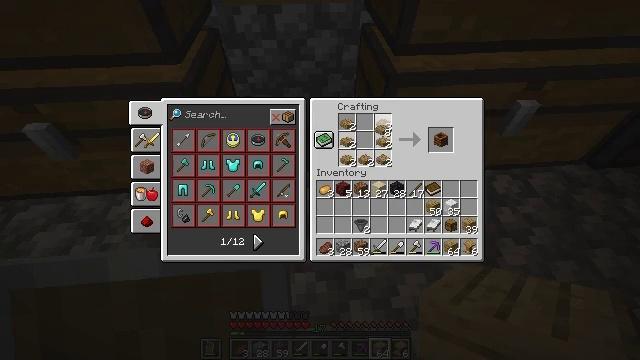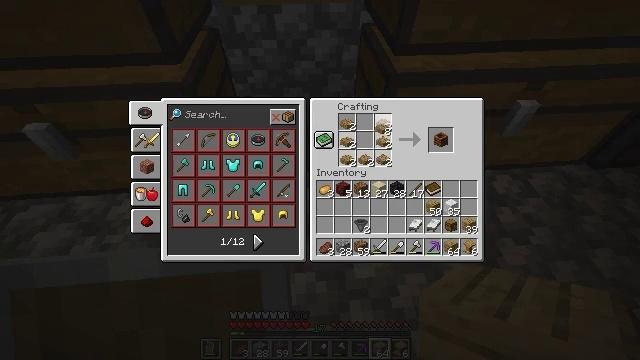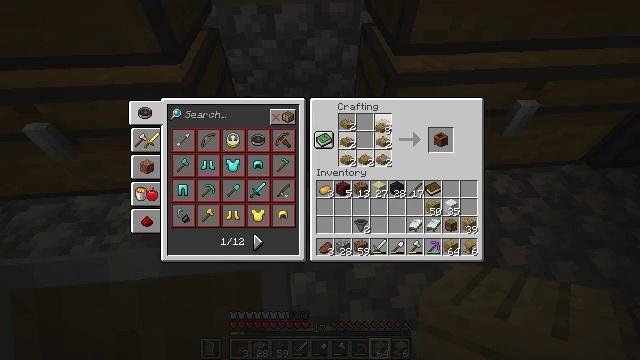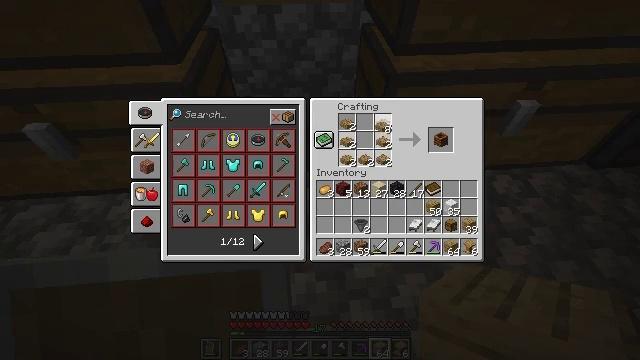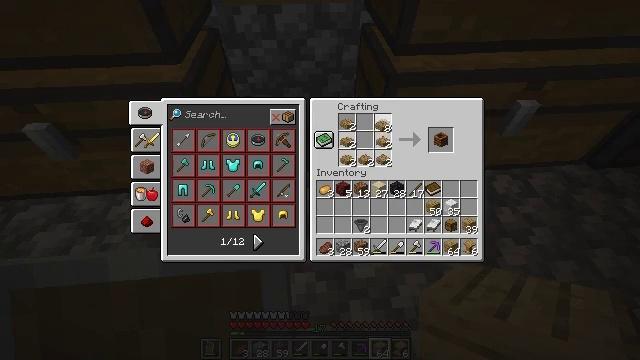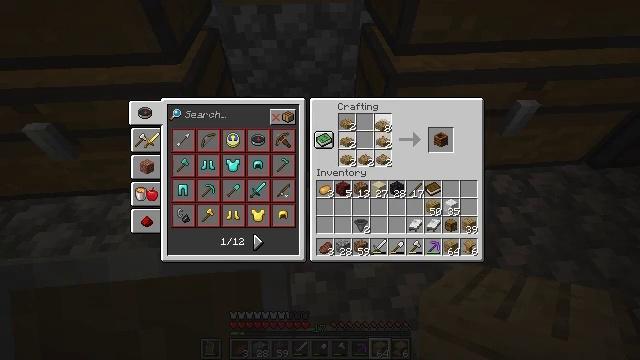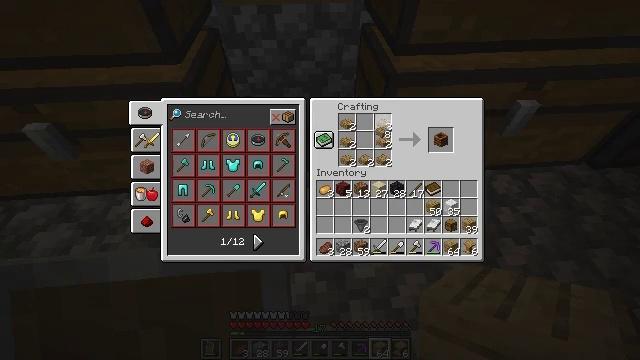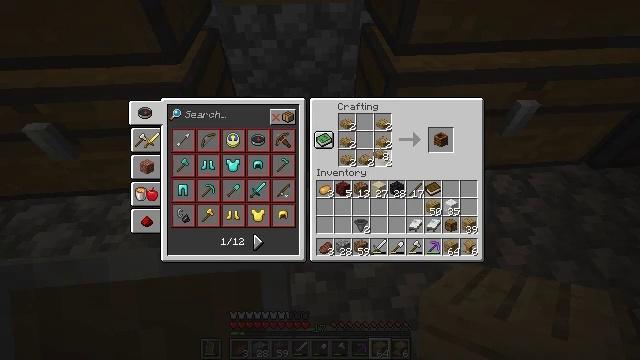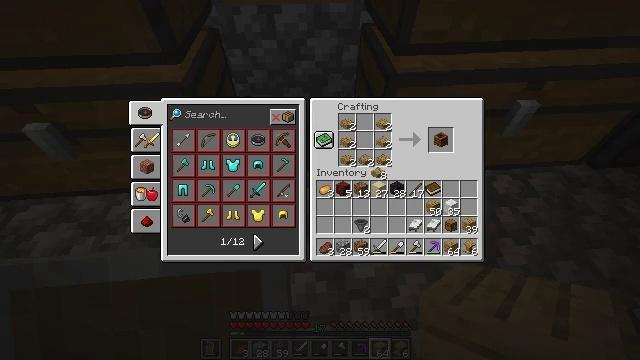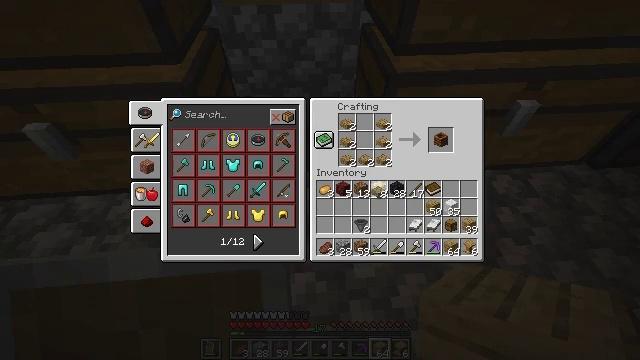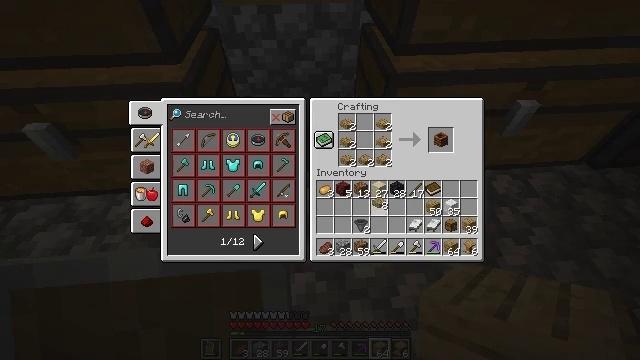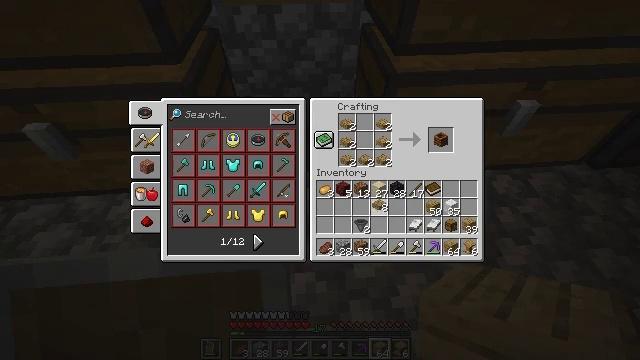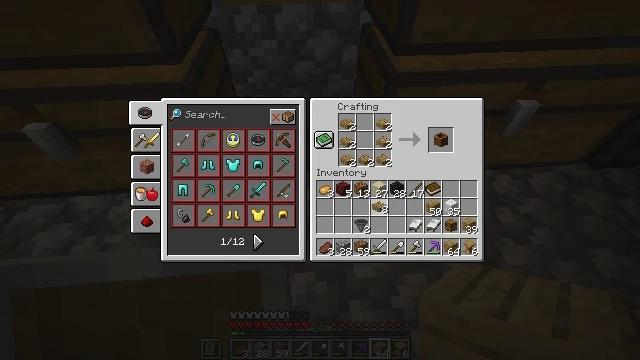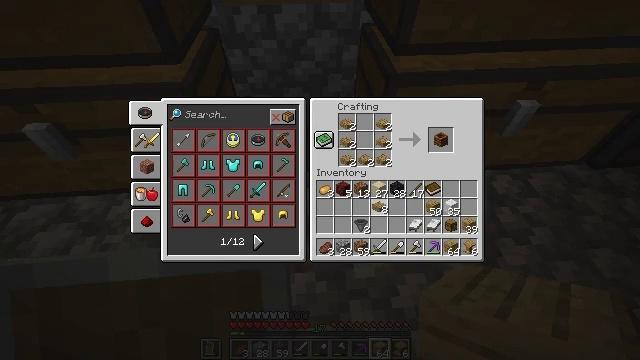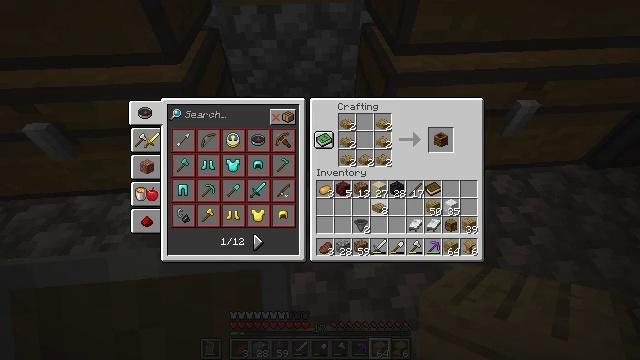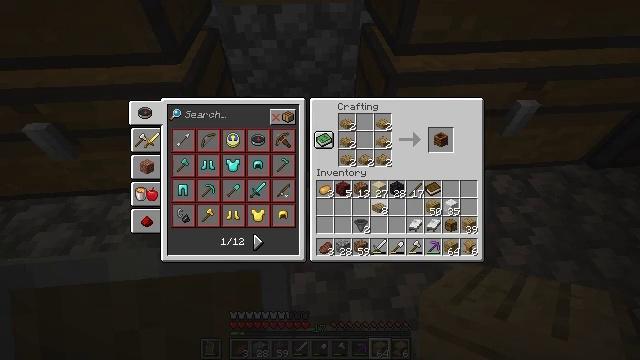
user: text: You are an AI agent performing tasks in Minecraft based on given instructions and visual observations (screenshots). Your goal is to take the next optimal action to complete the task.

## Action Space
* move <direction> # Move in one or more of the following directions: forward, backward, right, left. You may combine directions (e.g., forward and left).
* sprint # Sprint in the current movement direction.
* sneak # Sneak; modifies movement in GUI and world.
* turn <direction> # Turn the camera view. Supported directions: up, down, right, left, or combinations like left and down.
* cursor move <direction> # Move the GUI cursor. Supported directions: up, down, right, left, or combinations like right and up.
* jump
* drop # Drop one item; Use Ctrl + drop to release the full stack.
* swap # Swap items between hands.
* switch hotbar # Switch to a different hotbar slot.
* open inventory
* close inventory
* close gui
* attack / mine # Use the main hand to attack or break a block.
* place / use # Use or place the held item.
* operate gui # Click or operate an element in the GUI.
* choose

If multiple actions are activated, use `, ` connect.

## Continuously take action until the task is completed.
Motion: motion action
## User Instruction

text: Craft a composter using the crafting grid.
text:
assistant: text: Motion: use / place
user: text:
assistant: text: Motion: use / place
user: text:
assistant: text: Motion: use / place
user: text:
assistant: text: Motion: use / place
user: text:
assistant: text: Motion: use / place
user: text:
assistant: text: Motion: no_op
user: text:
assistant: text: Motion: turn down
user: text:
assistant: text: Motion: turn down
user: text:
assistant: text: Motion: turn down
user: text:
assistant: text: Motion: turn down
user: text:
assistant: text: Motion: no_op
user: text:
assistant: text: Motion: no_op
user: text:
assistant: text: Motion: no_op
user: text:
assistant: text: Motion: no_op
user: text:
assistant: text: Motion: attack / mine
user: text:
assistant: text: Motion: attack / mine
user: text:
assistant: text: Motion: sneak, attack / mine
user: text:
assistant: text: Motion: sneak
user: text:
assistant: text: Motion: sneak
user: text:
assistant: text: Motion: sneak
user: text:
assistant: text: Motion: sneak, turn right and up
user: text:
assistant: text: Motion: sneak, turn right and up
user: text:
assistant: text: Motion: sneak, turn right and up
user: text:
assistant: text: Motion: sneak, turn right and up
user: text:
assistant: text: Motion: sneak, turn right
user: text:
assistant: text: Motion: sneak
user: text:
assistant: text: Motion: sneak
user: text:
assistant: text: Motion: sneak
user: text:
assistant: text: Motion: sneak
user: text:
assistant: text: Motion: sneak